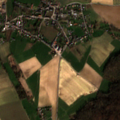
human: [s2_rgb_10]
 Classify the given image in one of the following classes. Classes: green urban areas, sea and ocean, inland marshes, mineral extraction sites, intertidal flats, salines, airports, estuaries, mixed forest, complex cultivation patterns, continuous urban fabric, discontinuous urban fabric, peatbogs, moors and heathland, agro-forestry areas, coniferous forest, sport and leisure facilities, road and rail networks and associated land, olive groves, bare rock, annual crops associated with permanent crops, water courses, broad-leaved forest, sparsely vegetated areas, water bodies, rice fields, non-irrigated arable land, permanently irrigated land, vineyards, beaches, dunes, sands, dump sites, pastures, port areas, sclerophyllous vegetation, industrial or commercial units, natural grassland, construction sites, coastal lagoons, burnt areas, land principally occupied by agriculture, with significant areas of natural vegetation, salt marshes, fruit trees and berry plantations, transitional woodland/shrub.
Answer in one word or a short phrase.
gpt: discontinuous urban fabric, non-irrigated arable land, pastures, complex cultivation patterns, broad-leaved forest